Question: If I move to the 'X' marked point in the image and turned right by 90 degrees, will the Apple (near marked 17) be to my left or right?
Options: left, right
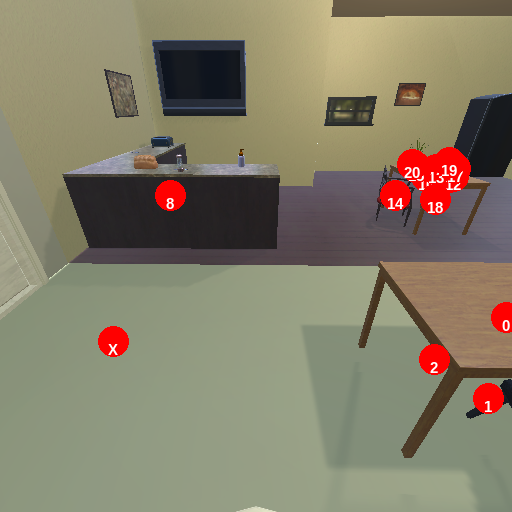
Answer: left